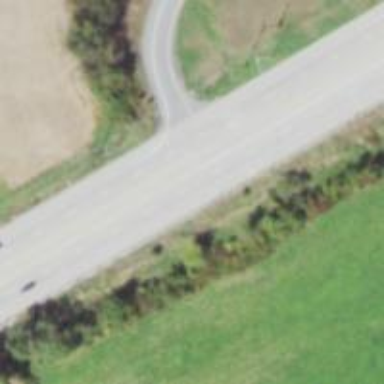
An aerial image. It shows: Trunk link highway.